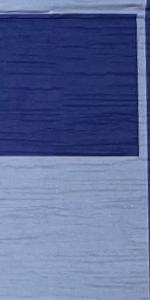
Label: Empty